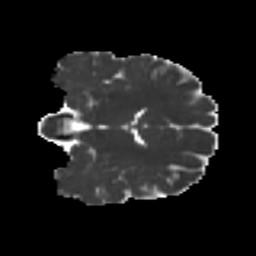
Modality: MD
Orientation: coronal
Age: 31
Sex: male
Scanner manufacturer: ge
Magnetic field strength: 3 T
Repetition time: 7.8 s
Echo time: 0.0607 s